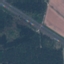
Land use / land cover: Highway